Question: I'm pretty sure there is a simple answer to this, but it's killing me why I cant figure this out. I'm trying to populate a treeview based on a 5-character string.
'''
public List<string> lst = new List<string>();
lst.Add("10000");
lst.Add("11000");
lst.Add("11100");
lst.Add("12000");
lst.Add("12100");
lst.Add("20000");
lst.Add("21000");
lst.Add("22000");
'''
I'm trying to get the above in this type of tree

Again, I'm sure it is old hat to many experienced C# developers, but I just can't figure out a simple recursive or linq solution.
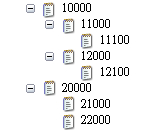
Answer: This recursive method should do it:
'''
static TreeNode[] GetNodes(IEnumerable<string> items, string prefix = "")
{
int preLen = prefix.Length;
// items that match the current prefix and have a nonzero character right after
// the prefix
var candidates = items.Where(i => i.Length > preLen &&
i[preLen] != '0' &&
i.StartsWith(prefix));
// create nodes from candidates that have a 0 two characters after the prefix.
// their child nodes are recursively generated from the candidate list
return candidates.Where(i => i.Length > preLen + 1 && i[preLen + 1] == '0')
.Select(i =>
new TreeNode(i, GetNodes(candidates, prefix + i[preLen])))
.ToArray();
}
'''
You can just invoke it like this:
'''
treeView.Nodes.AddRange(GetNodes(lst));
'''